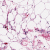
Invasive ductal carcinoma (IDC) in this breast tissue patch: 0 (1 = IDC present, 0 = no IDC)